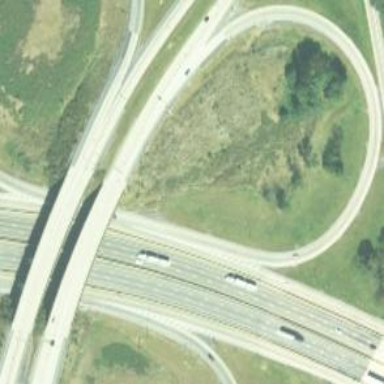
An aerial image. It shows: Motorway junction.